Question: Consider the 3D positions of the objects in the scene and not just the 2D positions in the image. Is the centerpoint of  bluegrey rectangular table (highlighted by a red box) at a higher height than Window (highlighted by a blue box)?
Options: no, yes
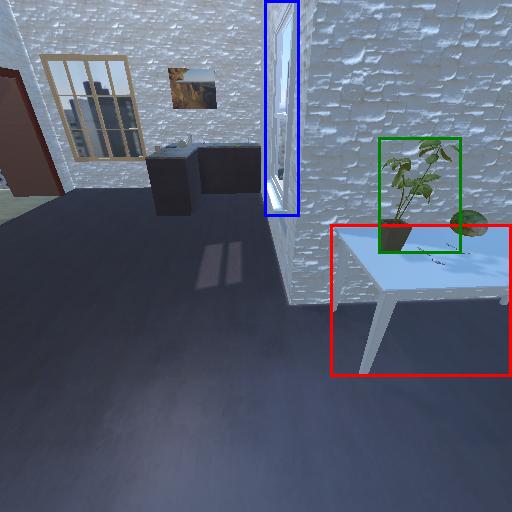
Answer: no